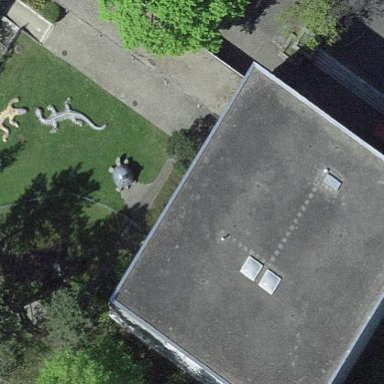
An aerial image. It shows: School building with flat roof.